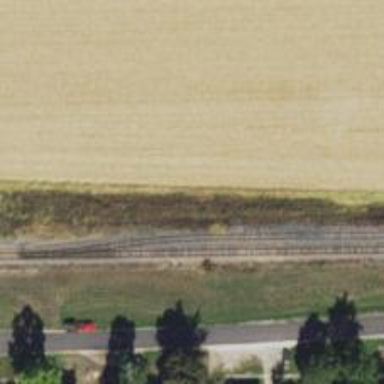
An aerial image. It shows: Railway spur service.